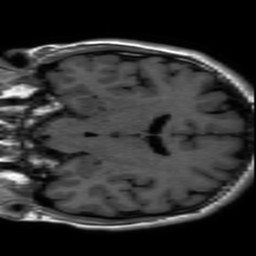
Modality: inplaneT1
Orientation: coronal
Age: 20
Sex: male
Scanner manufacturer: ge
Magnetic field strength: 3 T
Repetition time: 2.597 s
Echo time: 0.02273 s